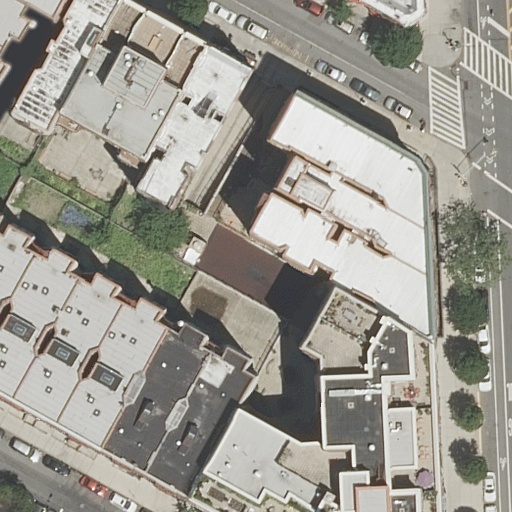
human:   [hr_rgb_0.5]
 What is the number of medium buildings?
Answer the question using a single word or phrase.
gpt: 13

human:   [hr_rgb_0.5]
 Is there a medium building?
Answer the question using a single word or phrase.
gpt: yes

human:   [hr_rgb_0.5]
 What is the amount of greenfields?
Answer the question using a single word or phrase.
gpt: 0

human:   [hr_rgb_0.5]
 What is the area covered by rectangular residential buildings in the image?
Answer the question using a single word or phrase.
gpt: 61m2

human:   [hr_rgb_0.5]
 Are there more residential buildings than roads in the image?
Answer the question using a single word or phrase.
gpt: yes

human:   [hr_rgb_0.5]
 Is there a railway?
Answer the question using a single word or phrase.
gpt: no

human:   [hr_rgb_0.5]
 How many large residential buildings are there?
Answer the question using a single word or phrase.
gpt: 1

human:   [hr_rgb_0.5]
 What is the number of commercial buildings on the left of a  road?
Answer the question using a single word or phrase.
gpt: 0

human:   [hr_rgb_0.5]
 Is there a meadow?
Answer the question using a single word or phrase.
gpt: no

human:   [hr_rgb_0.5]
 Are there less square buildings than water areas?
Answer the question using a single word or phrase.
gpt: no

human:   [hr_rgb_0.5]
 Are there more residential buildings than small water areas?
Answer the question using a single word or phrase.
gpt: yes

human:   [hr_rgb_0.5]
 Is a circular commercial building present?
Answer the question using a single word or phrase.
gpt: no

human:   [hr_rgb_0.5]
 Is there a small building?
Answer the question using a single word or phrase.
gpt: yes

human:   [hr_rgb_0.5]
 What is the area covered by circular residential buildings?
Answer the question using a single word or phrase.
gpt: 0m2

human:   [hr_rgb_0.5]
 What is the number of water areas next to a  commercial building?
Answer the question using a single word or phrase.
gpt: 0

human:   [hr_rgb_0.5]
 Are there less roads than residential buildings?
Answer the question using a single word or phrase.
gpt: yes

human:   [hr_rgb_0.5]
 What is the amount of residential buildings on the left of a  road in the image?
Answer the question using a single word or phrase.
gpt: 13

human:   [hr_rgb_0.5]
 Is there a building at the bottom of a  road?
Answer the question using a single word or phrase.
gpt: yes

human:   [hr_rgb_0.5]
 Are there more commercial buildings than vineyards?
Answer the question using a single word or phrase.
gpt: no

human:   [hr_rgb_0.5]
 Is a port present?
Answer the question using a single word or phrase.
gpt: no

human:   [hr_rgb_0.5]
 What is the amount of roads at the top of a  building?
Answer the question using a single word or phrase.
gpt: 1

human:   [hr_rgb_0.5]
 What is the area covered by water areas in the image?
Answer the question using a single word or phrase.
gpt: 0m2

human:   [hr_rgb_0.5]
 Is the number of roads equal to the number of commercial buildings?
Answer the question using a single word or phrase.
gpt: no

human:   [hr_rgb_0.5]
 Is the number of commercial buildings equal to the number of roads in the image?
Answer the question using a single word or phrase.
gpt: no

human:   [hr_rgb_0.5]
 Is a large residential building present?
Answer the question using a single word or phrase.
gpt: yes

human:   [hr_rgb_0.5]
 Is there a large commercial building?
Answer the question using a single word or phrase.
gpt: no

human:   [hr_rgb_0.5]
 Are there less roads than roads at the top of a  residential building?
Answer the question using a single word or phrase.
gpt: no

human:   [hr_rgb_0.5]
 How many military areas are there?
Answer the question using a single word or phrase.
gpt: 0

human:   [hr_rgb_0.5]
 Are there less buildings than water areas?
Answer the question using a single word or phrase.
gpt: no

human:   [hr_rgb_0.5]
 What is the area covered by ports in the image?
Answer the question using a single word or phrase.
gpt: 0m2

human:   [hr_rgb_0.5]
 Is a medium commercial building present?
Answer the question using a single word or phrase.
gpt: no

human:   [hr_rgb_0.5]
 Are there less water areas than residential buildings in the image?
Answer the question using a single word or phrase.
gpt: yes

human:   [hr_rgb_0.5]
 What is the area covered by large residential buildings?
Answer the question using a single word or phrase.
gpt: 1331m2

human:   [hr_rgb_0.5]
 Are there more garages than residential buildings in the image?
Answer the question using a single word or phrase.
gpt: no

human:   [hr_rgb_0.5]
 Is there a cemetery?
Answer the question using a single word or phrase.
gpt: no

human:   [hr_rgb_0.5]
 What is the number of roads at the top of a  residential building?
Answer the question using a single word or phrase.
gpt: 1